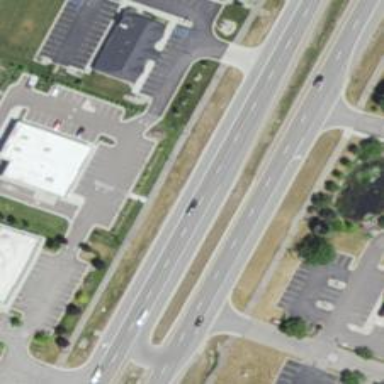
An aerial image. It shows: Primary highway.